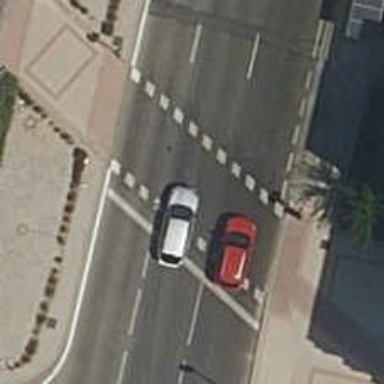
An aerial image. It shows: Road with traffic signals.